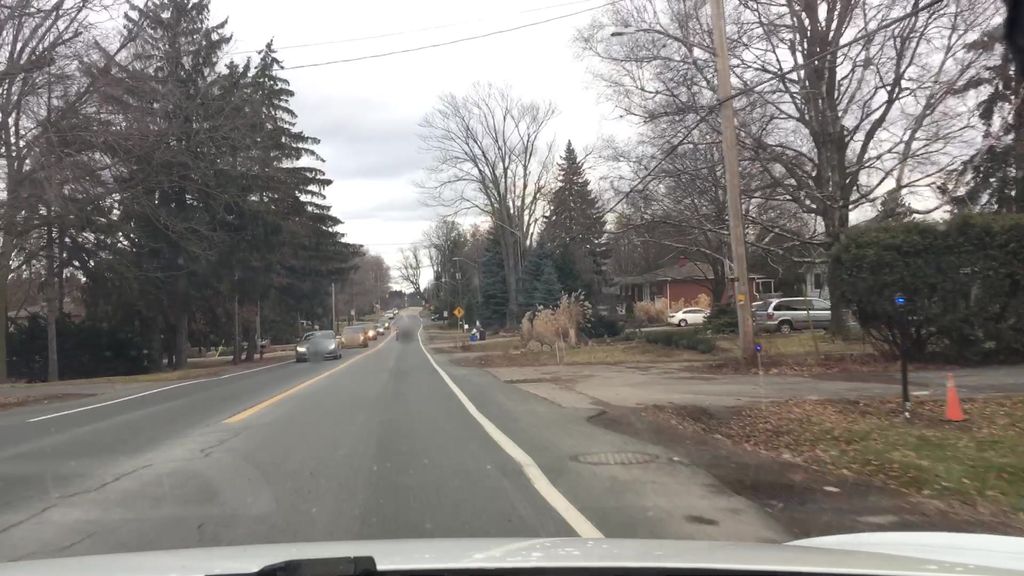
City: hamilton